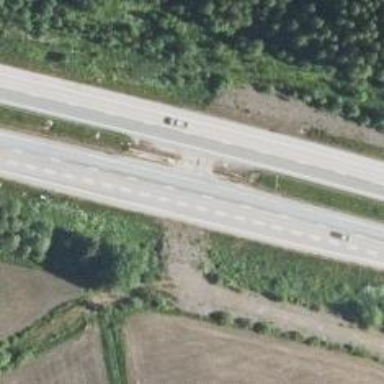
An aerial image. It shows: Asphalt motorway.